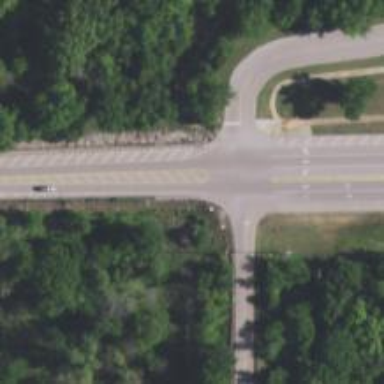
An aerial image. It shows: Stop road.